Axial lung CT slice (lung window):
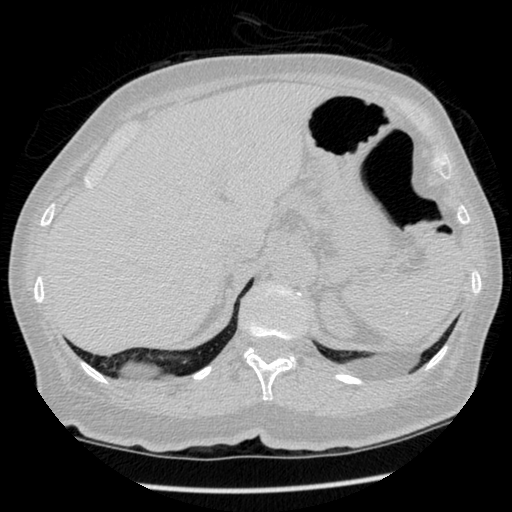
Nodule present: no